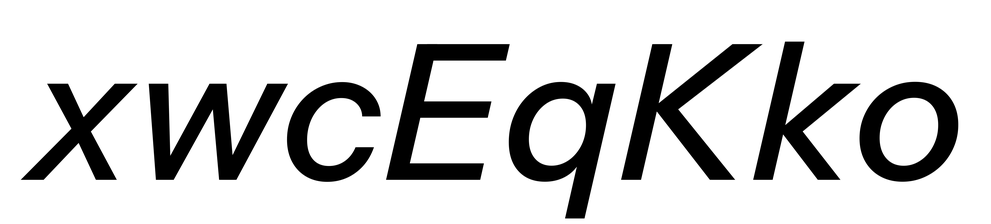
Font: InstrumentSans-Italic_Medium_Italic